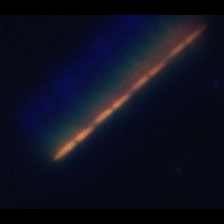
Taxon: Psuedo-nitzschia
Group: Diatoms